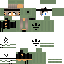
A male skeleton skin with green skin, wearing brown helmet dressed in a green armor chest and black pants, featuring a closed mouth.